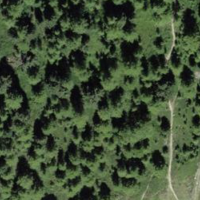
EUNIS habitat code: 44
Species observed at this site:
Rhododendron ferrugineum
Erebia ligea
Gymnadenia conopsea